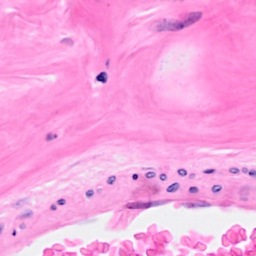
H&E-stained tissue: Breast